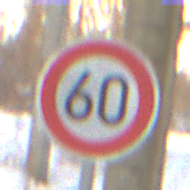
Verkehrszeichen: Geschwindigkeit60
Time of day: MorningAfternoon
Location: Roofed (Suburban)
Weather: PartlyCloudy
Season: Winter
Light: Natural